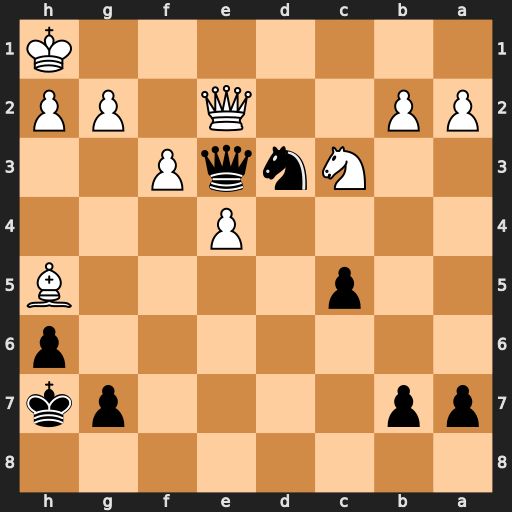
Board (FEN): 8/pp4pk/7p/2p4B/4P3/2NnqP2/PP2Q1PP/7K
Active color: b
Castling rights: -
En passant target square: -
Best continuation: Nf2+ Qxf2 Qxf2